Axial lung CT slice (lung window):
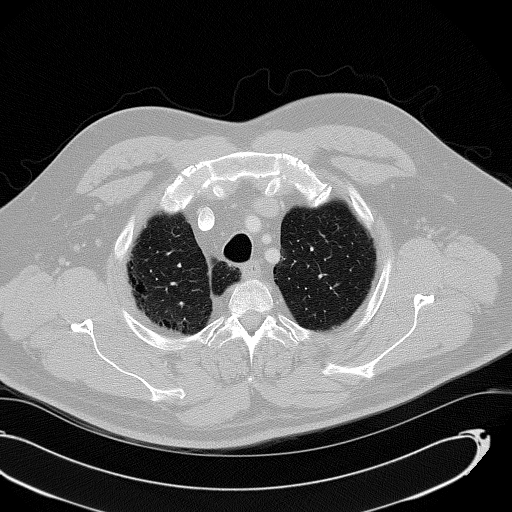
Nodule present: no